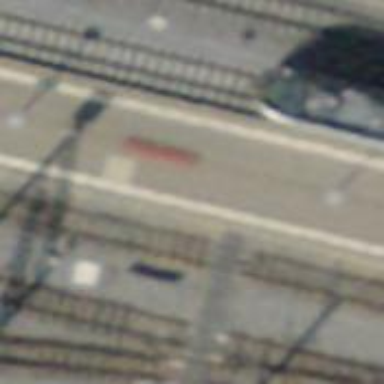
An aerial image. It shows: Red bench.